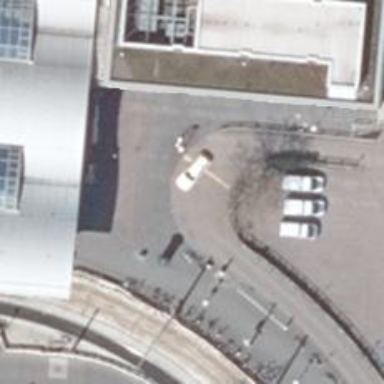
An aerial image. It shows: Taxi stand.